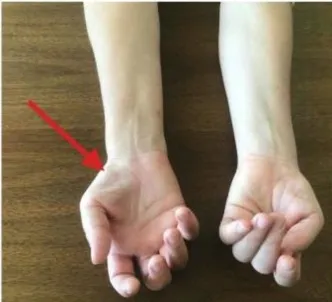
(A,B) Physical examination of the patient's upper limbs showed hypotrophy of the right tenar eminence, of the extensor muscles of the fingers bilaterally, of the common extensor muscles of the fingers, with thinning of the dorsal face of the forearm, more evident on the right. Furthermore, over time, a characteristic "claw posture" of hands has become evident, more on the left side than on the right, limiting daily activities.
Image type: medical_photograph (other_medical_photograph)